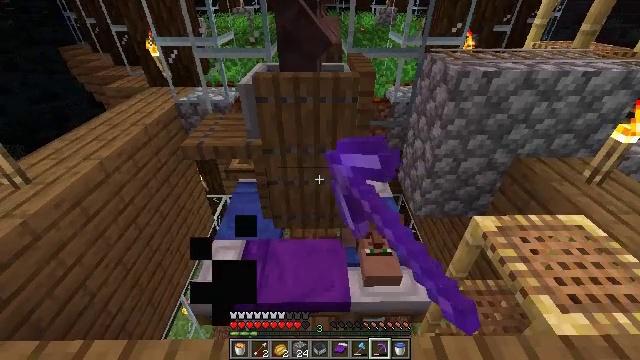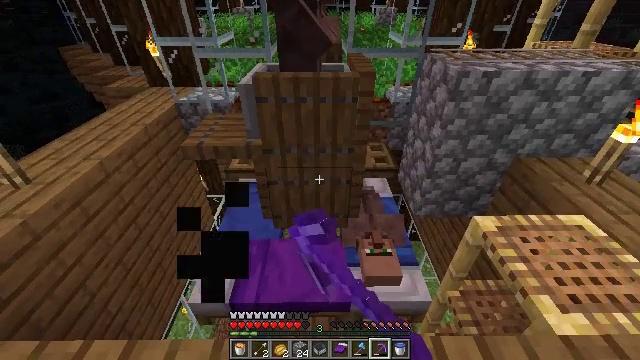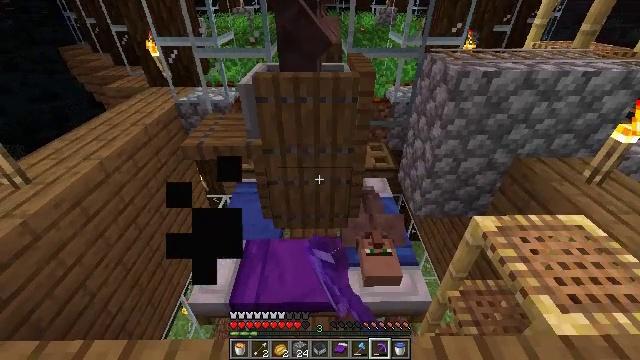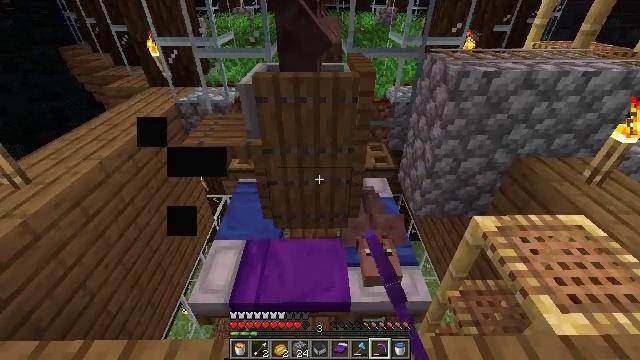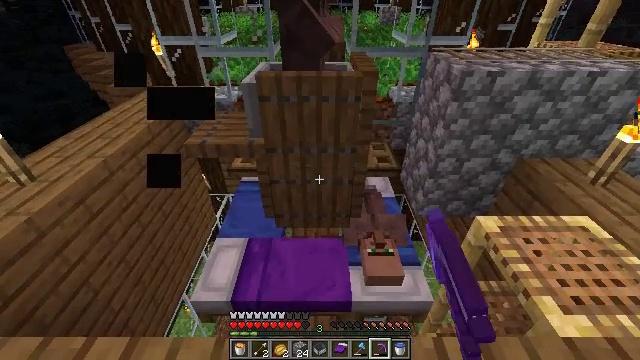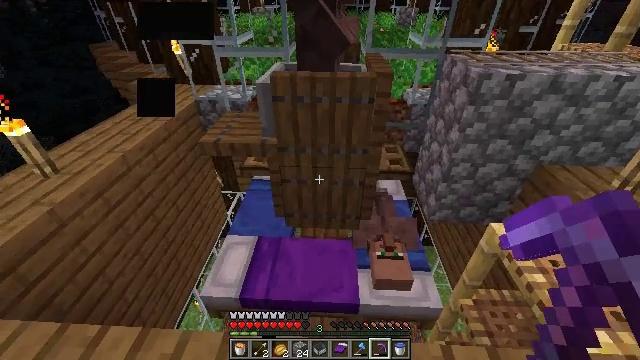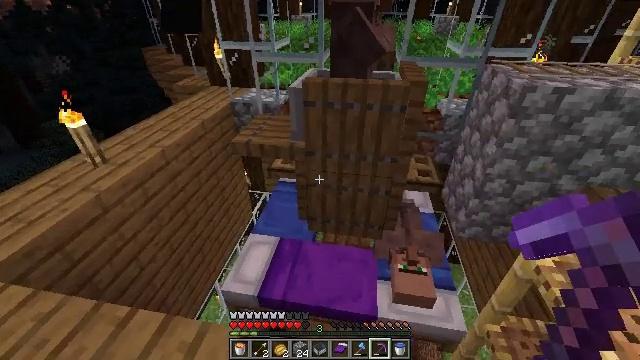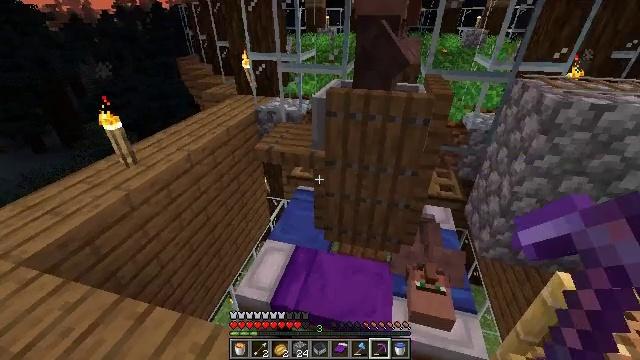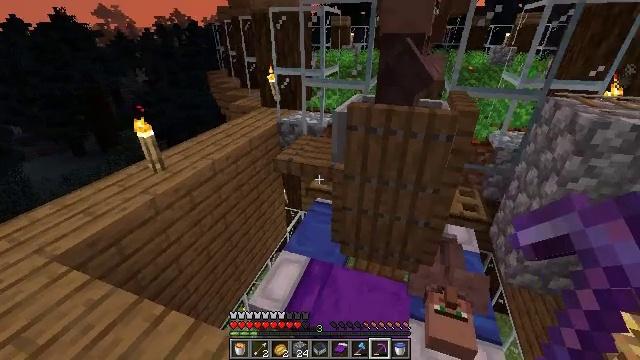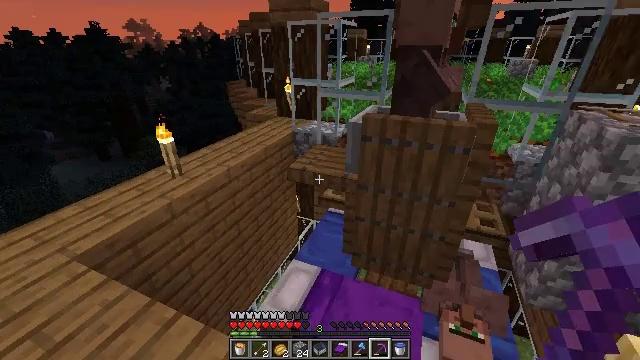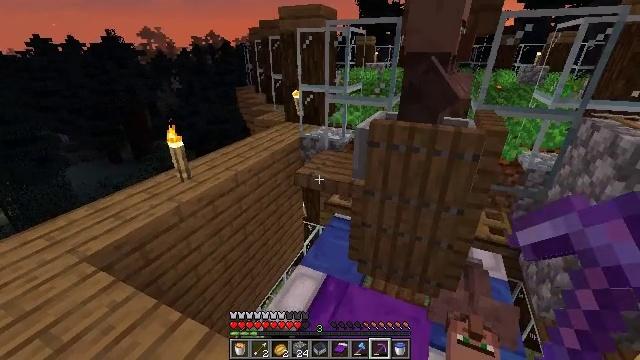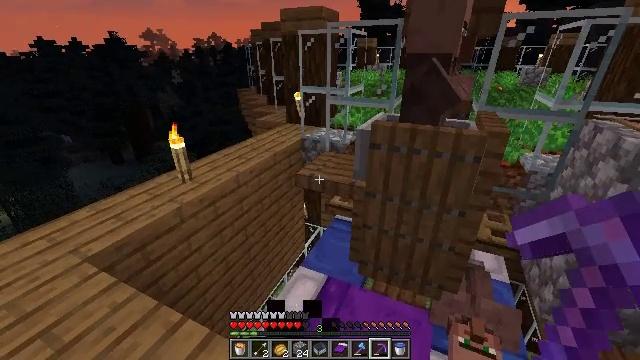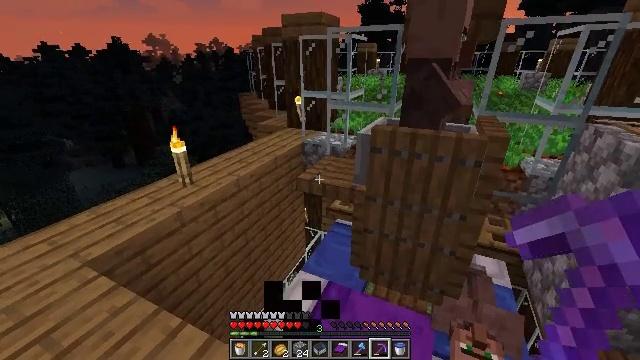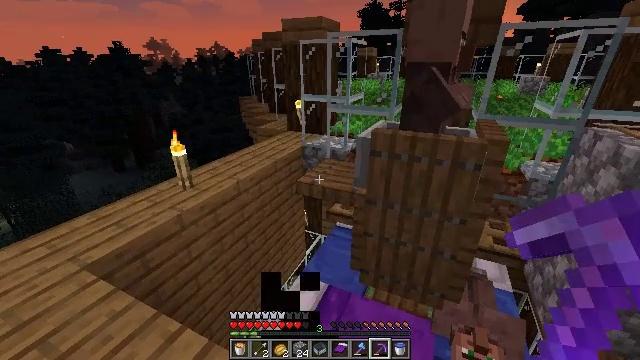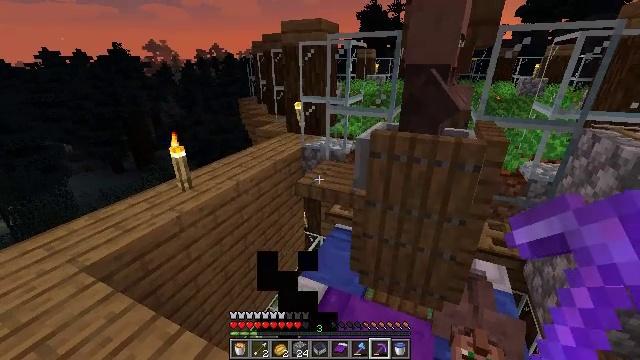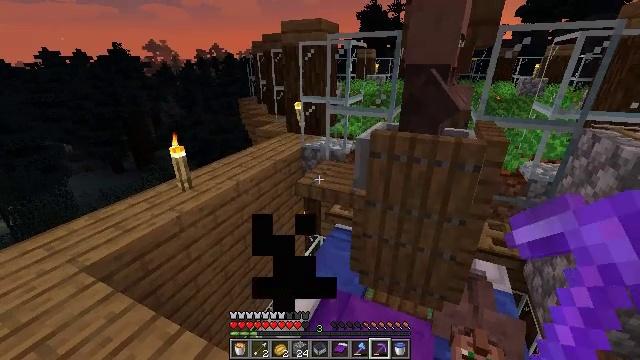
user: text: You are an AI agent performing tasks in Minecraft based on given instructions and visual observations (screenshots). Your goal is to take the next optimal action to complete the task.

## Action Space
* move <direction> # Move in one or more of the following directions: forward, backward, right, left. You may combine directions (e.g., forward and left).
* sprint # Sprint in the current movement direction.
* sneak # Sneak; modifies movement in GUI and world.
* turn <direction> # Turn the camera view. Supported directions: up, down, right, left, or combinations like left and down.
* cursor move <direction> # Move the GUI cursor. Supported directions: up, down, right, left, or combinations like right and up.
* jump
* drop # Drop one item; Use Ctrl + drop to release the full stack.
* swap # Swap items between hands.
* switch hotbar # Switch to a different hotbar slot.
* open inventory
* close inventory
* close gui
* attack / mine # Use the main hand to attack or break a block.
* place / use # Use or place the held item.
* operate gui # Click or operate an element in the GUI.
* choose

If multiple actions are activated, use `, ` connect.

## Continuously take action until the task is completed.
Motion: motion action
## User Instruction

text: Collect cobblestone blocks for construction.
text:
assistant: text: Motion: no_op
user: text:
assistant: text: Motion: no_op
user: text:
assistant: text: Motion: no_op
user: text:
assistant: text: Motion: no_op
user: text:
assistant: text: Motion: turn left
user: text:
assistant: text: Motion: turn left and up
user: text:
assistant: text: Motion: turn left and up
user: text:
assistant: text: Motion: turn left and up
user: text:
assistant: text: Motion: turn left and up
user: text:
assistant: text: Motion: turn left and up
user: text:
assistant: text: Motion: no_op
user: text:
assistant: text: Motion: no_op
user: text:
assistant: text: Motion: no_op
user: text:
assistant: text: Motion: no_op
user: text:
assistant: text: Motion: no_op
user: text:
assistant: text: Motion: use / place
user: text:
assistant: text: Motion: use / place
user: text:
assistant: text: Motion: no_op
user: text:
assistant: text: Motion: no_op
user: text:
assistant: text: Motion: no_op
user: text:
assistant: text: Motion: no_op
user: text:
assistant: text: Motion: no_op
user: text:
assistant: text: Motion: no_op
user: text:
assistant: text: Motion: no_op
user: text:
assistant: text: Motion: no_op
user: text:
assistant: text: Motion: no_op
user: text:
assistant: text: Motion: turn right
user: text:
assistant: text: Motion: turn right
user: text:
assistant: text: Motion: turn right
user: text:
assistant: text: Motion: turn right